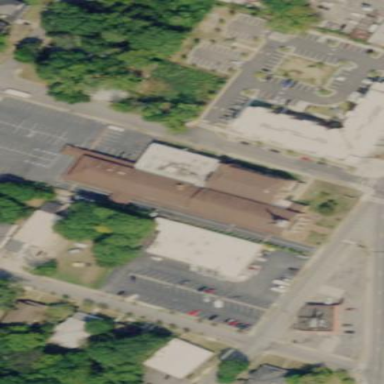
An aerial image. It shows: Building serving as place of worship.